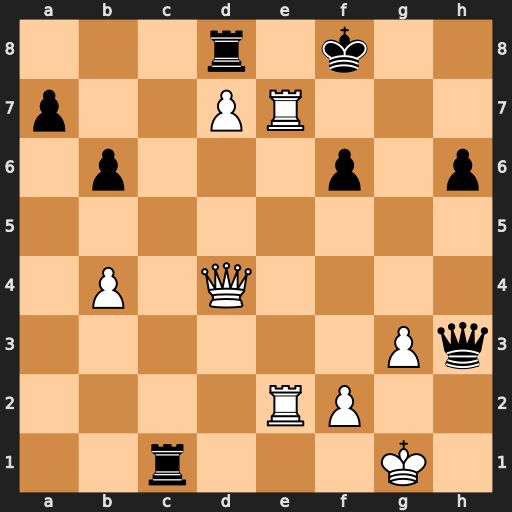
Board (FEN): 3r1k2/p2PR3/1p3p1p/8/1P1Q4/6Pq/4RP2/2r3K1
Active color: w
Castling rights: -
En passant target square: -
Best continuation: Re1 Rxe1+ Rxe1 Qxd7 Qxf6+